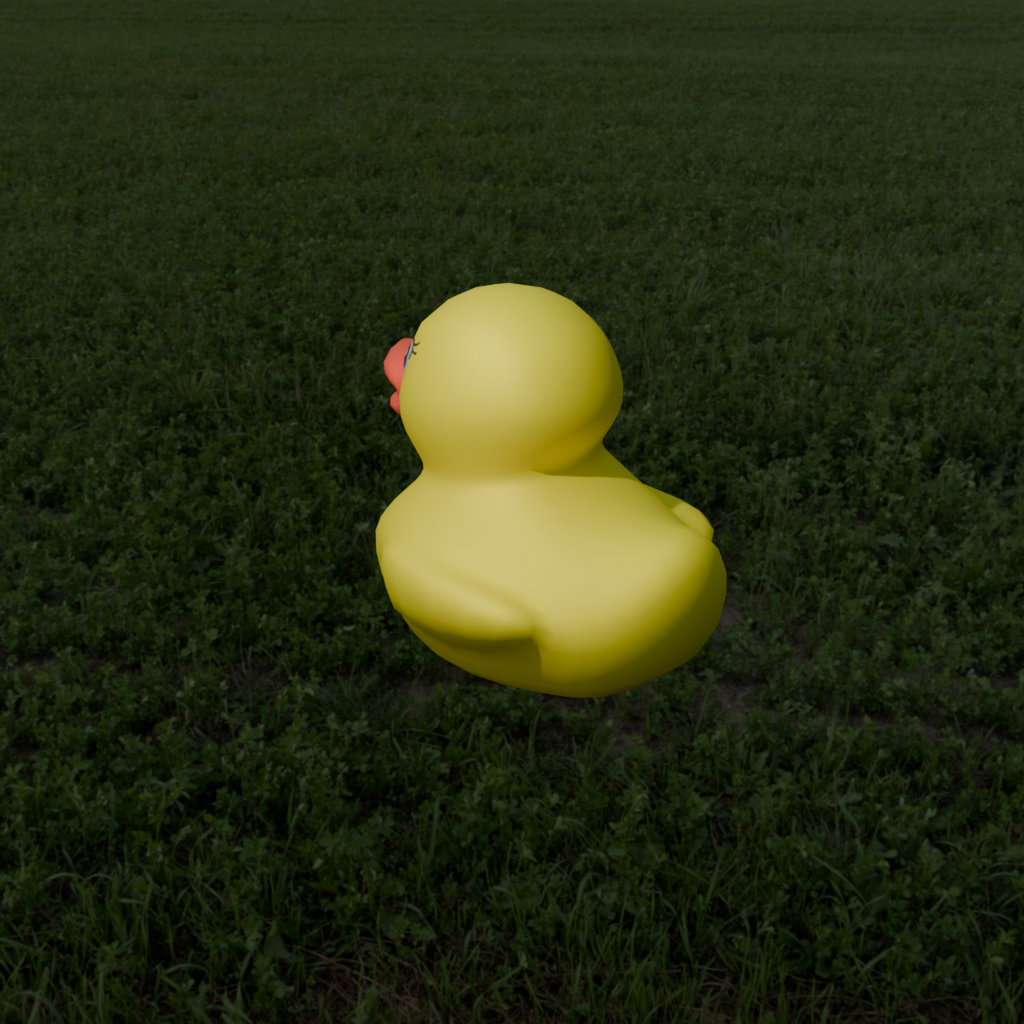
an image of a yellow rubber duck seen from <back_left> in a green field under a cloudy sky at sunset.